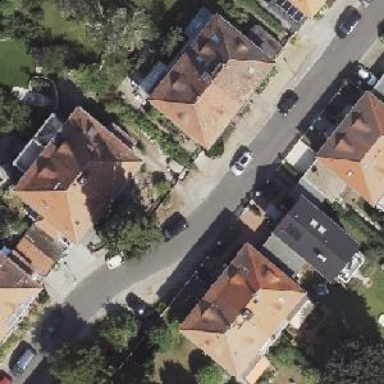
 there is parallel parking lane and sidewalk."